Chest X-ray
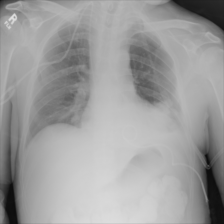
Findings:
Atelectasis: negative
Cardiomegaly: negative
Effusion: negative
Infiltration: negative
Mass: negative
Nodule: negative
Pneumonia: negative
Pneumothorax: positive
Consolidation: negative
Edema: negative
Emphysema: negative
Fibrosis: negative
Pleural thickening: negative
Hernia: negative